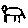
Label: cat